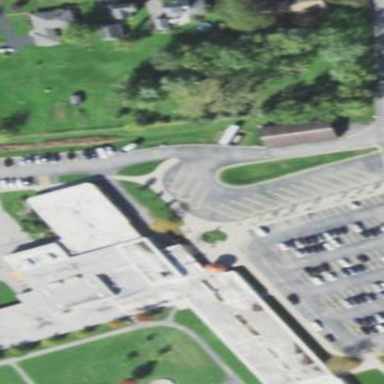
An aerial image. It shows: School building.